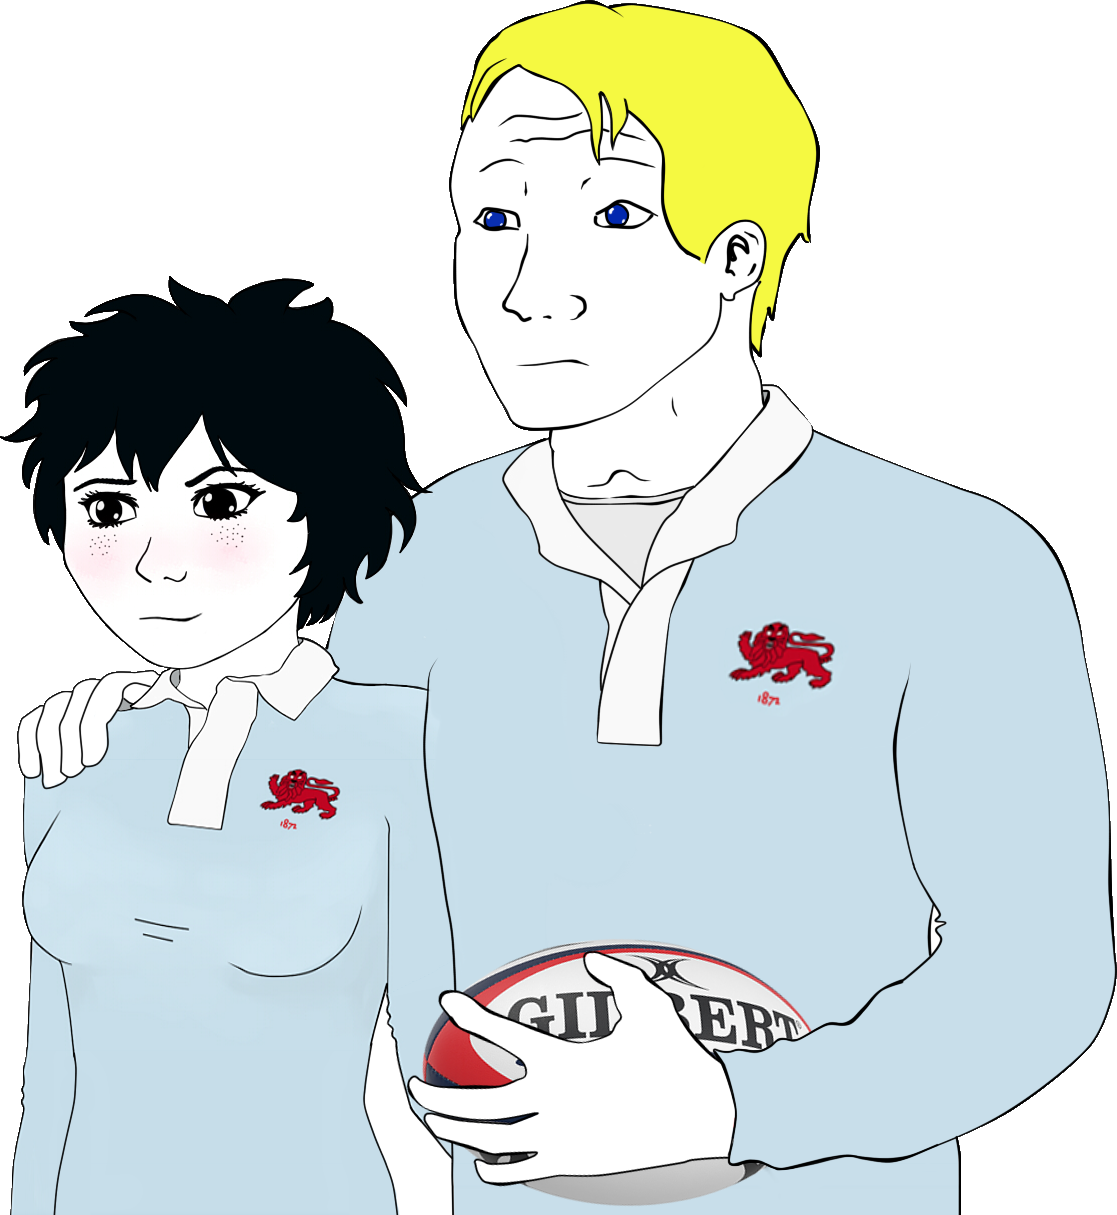
Label: 5_Tomboy